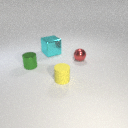
small red metal sphere behind small green metal cylinder